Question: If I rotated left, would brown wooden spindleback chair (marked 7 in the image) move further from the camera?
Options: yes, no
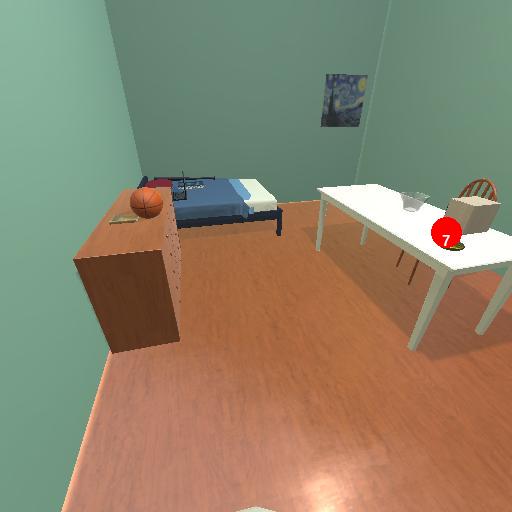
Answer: yes